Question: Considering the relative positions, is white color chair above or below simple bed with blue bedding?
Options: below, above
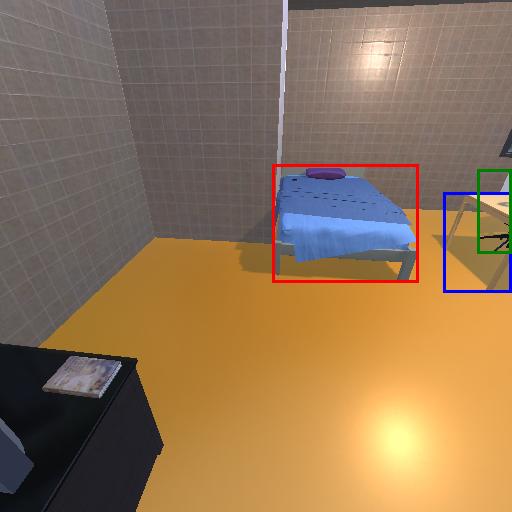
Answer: below